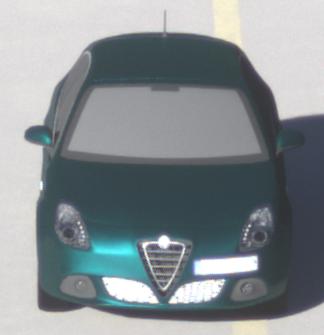
Make: Alfa Romeo
Model: Giulietta 1.4 TB 16V
Detailed model: Giulietta (940)
Model produced from: 2010/05
Model produced until: 2013/03
Doors: 5
Color: blue
Road condition: dry road
Daytime: sunrise or sunset
Contrast: medium contrast